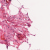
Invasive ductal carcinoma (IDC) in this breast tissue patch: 0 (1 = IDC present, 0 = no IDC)